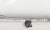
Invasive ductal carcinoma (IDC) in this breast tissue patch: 0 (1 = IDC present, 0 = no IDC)